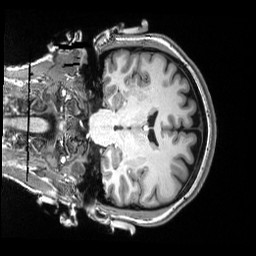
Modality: T1w
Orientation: coronal
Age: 30
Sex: female
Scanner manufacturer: siemens
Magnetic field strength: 3 T
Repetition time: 2.53 s
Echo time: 0.0033 s